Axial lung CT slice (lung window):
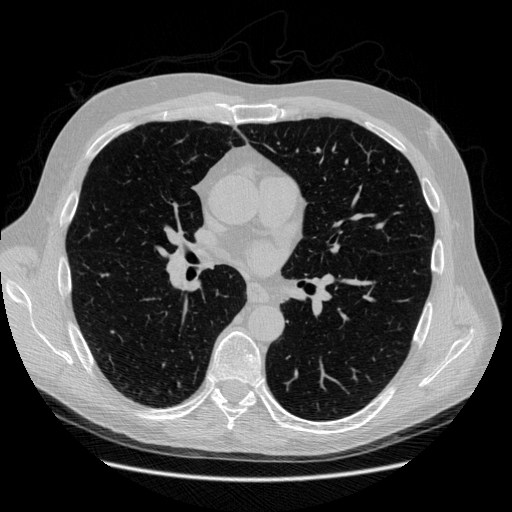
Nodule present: no